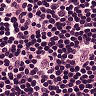
Metastatic tissue present: no